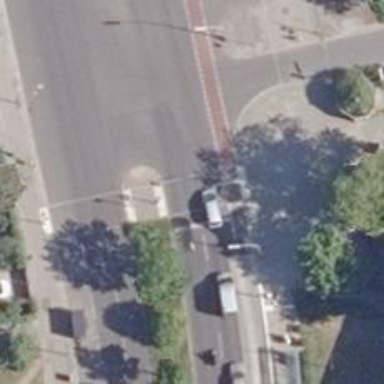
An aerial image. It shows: Road crossing with traffic signals.